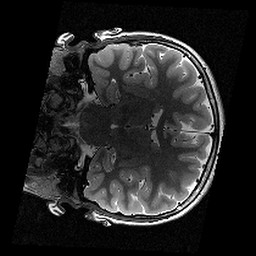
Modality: T2w
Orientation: coronal
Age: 12
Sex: female
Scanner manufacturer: siemens
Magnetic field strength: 3 T
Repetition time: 9.23 s
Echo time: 0.067 s